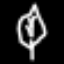
Label: leaf